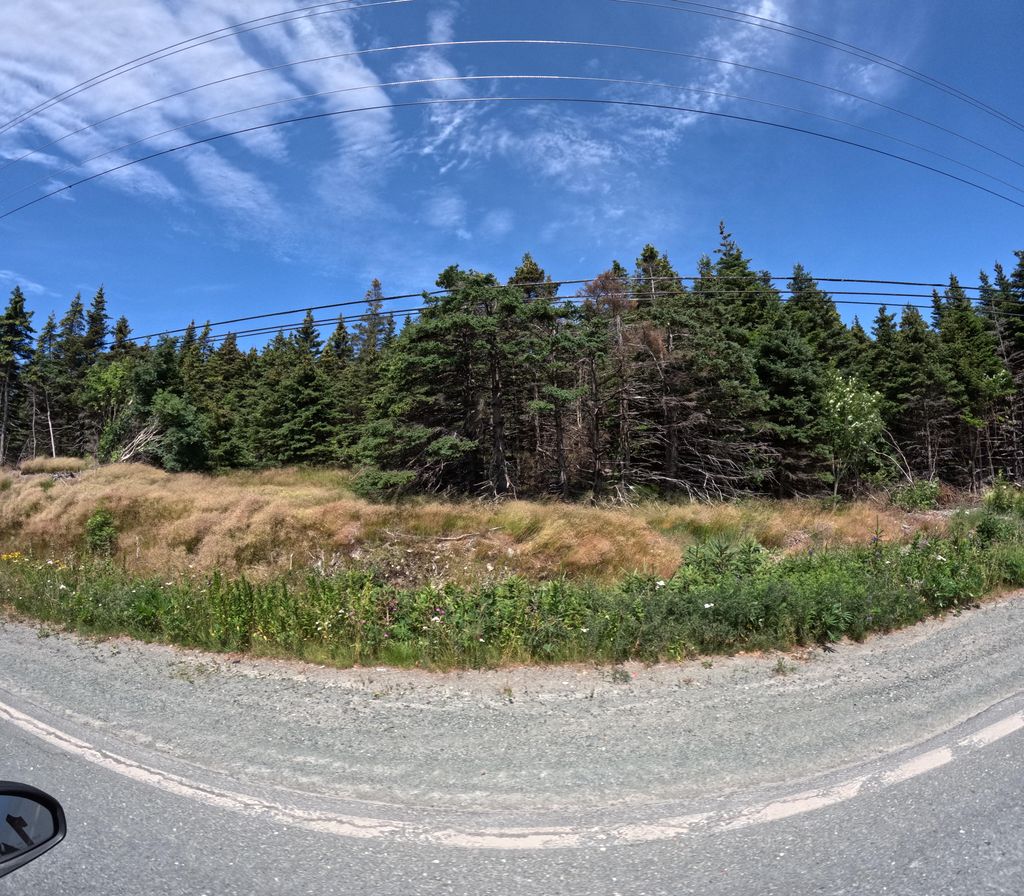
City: st_johns